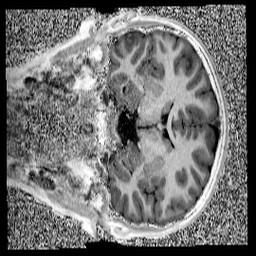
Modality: UNIT1
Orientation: coronal
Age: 11
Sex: male
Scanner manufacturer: siemens
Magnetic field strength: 3 T
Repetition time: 4 s
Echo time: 0.00299 s